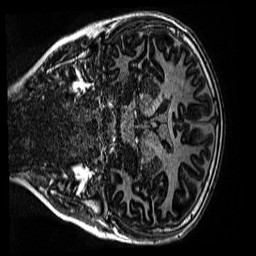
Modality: MP2RAGE
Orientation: coronal
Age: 12
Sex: male
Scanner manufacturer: siemens
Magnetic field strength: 3 T
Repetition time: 4 s
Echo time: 0.00299 s